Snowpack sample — Buffalo Mountain, Silverthorne, Colorado, USA (2/22/26, 2:02 PM MST)
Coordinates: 39.622, -106.113
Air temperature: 33 °F
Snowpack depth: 63 cm
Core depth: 40 cm
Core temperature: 26.6 °F
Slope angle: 11°, slope face: 116°
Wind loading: low
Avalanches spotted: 0
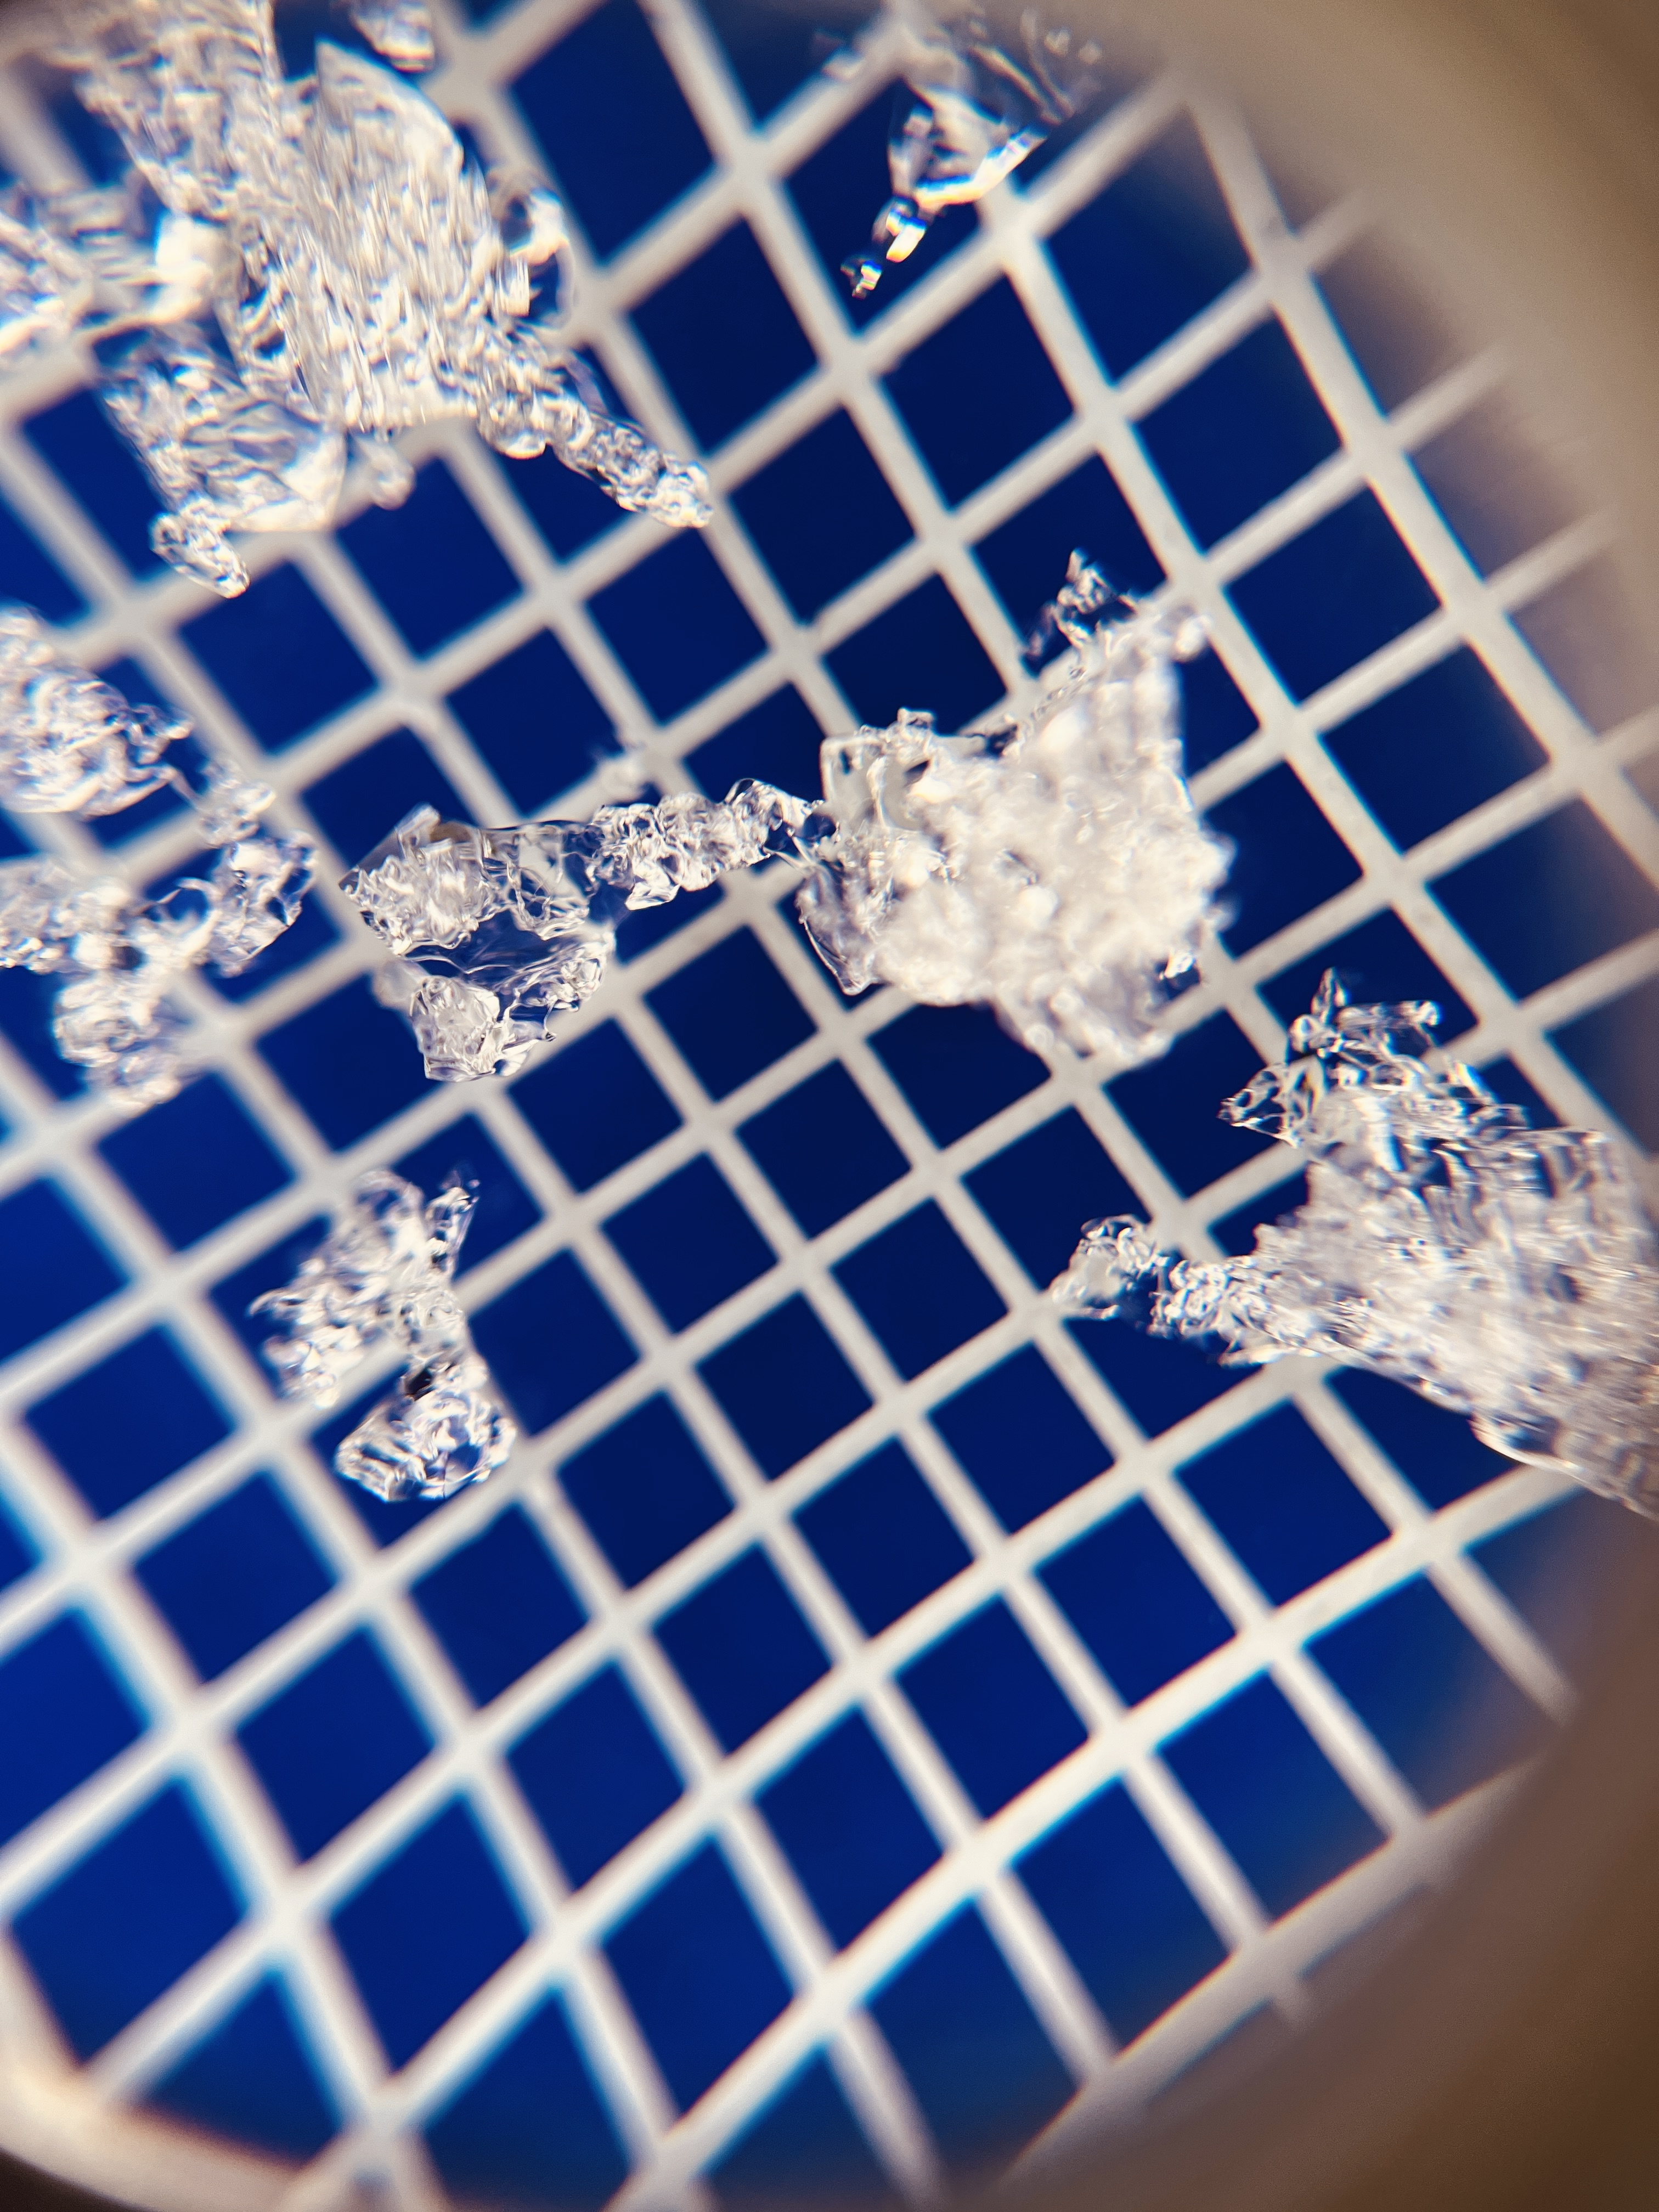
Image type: magnified_profile
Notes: In a firebreak similar to site 1, minimal wind loading with no spotted avalanches (not many faces in view though)